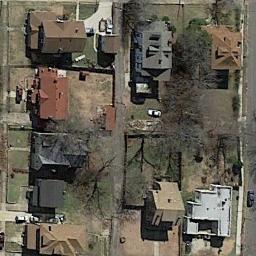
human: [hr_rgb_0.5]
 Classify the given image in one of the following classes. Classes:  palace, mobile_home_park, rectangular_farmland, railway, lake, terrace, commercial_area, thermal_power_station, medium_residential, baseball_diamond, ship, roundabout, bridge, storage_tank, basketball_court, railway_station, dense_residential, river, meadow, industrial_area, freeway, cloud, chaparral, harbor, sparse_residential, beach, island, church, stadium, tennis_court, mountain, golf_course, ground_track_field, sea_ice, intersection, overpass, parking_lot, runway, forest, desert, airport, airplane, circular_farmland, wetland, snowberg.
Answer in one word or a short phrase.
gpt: medium_residential